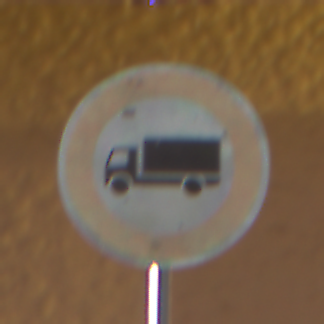
Verkehrszeichen: VerbotFuerKraftfahrzeugeUeberDreiKommaFuenfTonnen
Umgebung: Outdoor, Urban
Tageszeit: Night
Wetter: Clear
Licht: Artificial
Jahreszeit: NotSpecified
Kontrast: HighContrast